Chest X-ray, PA view. Patient: 67 years old, sex M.
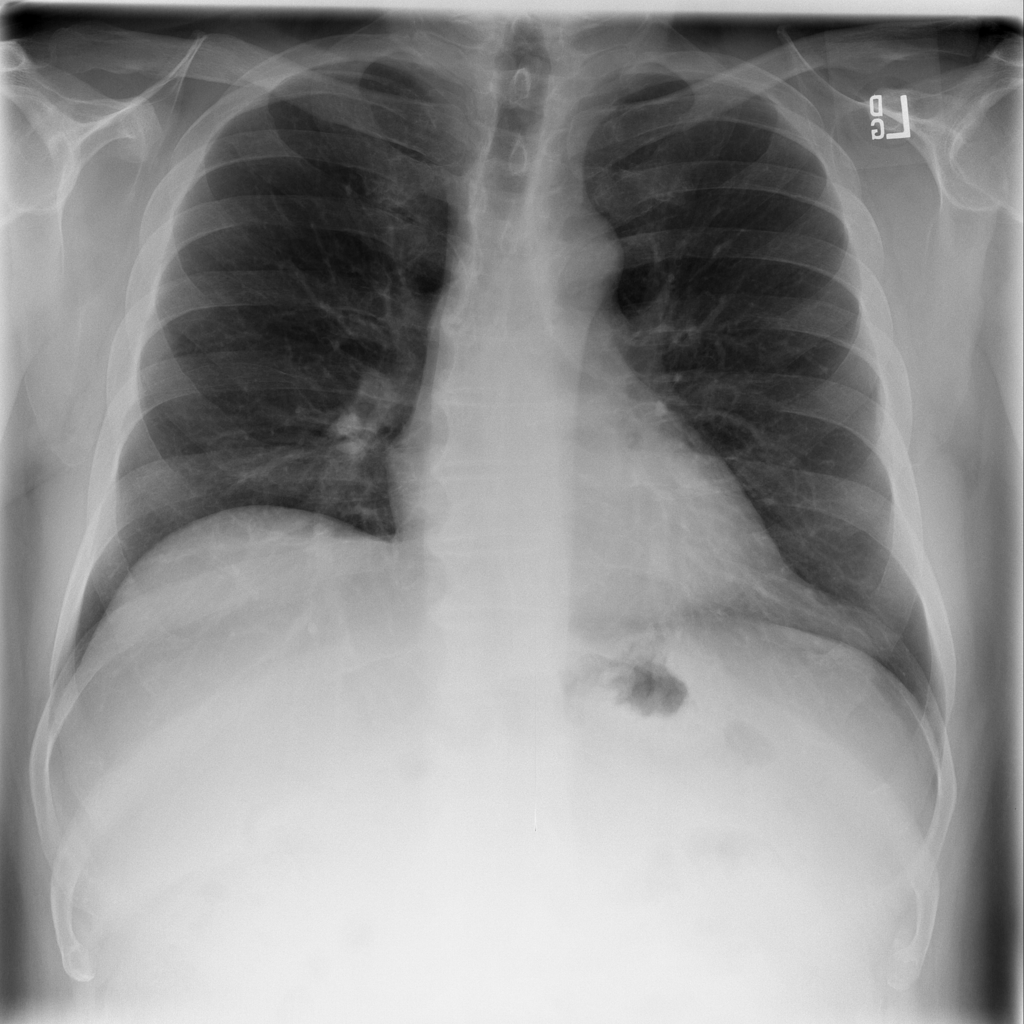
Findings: Infiltration